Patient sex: M
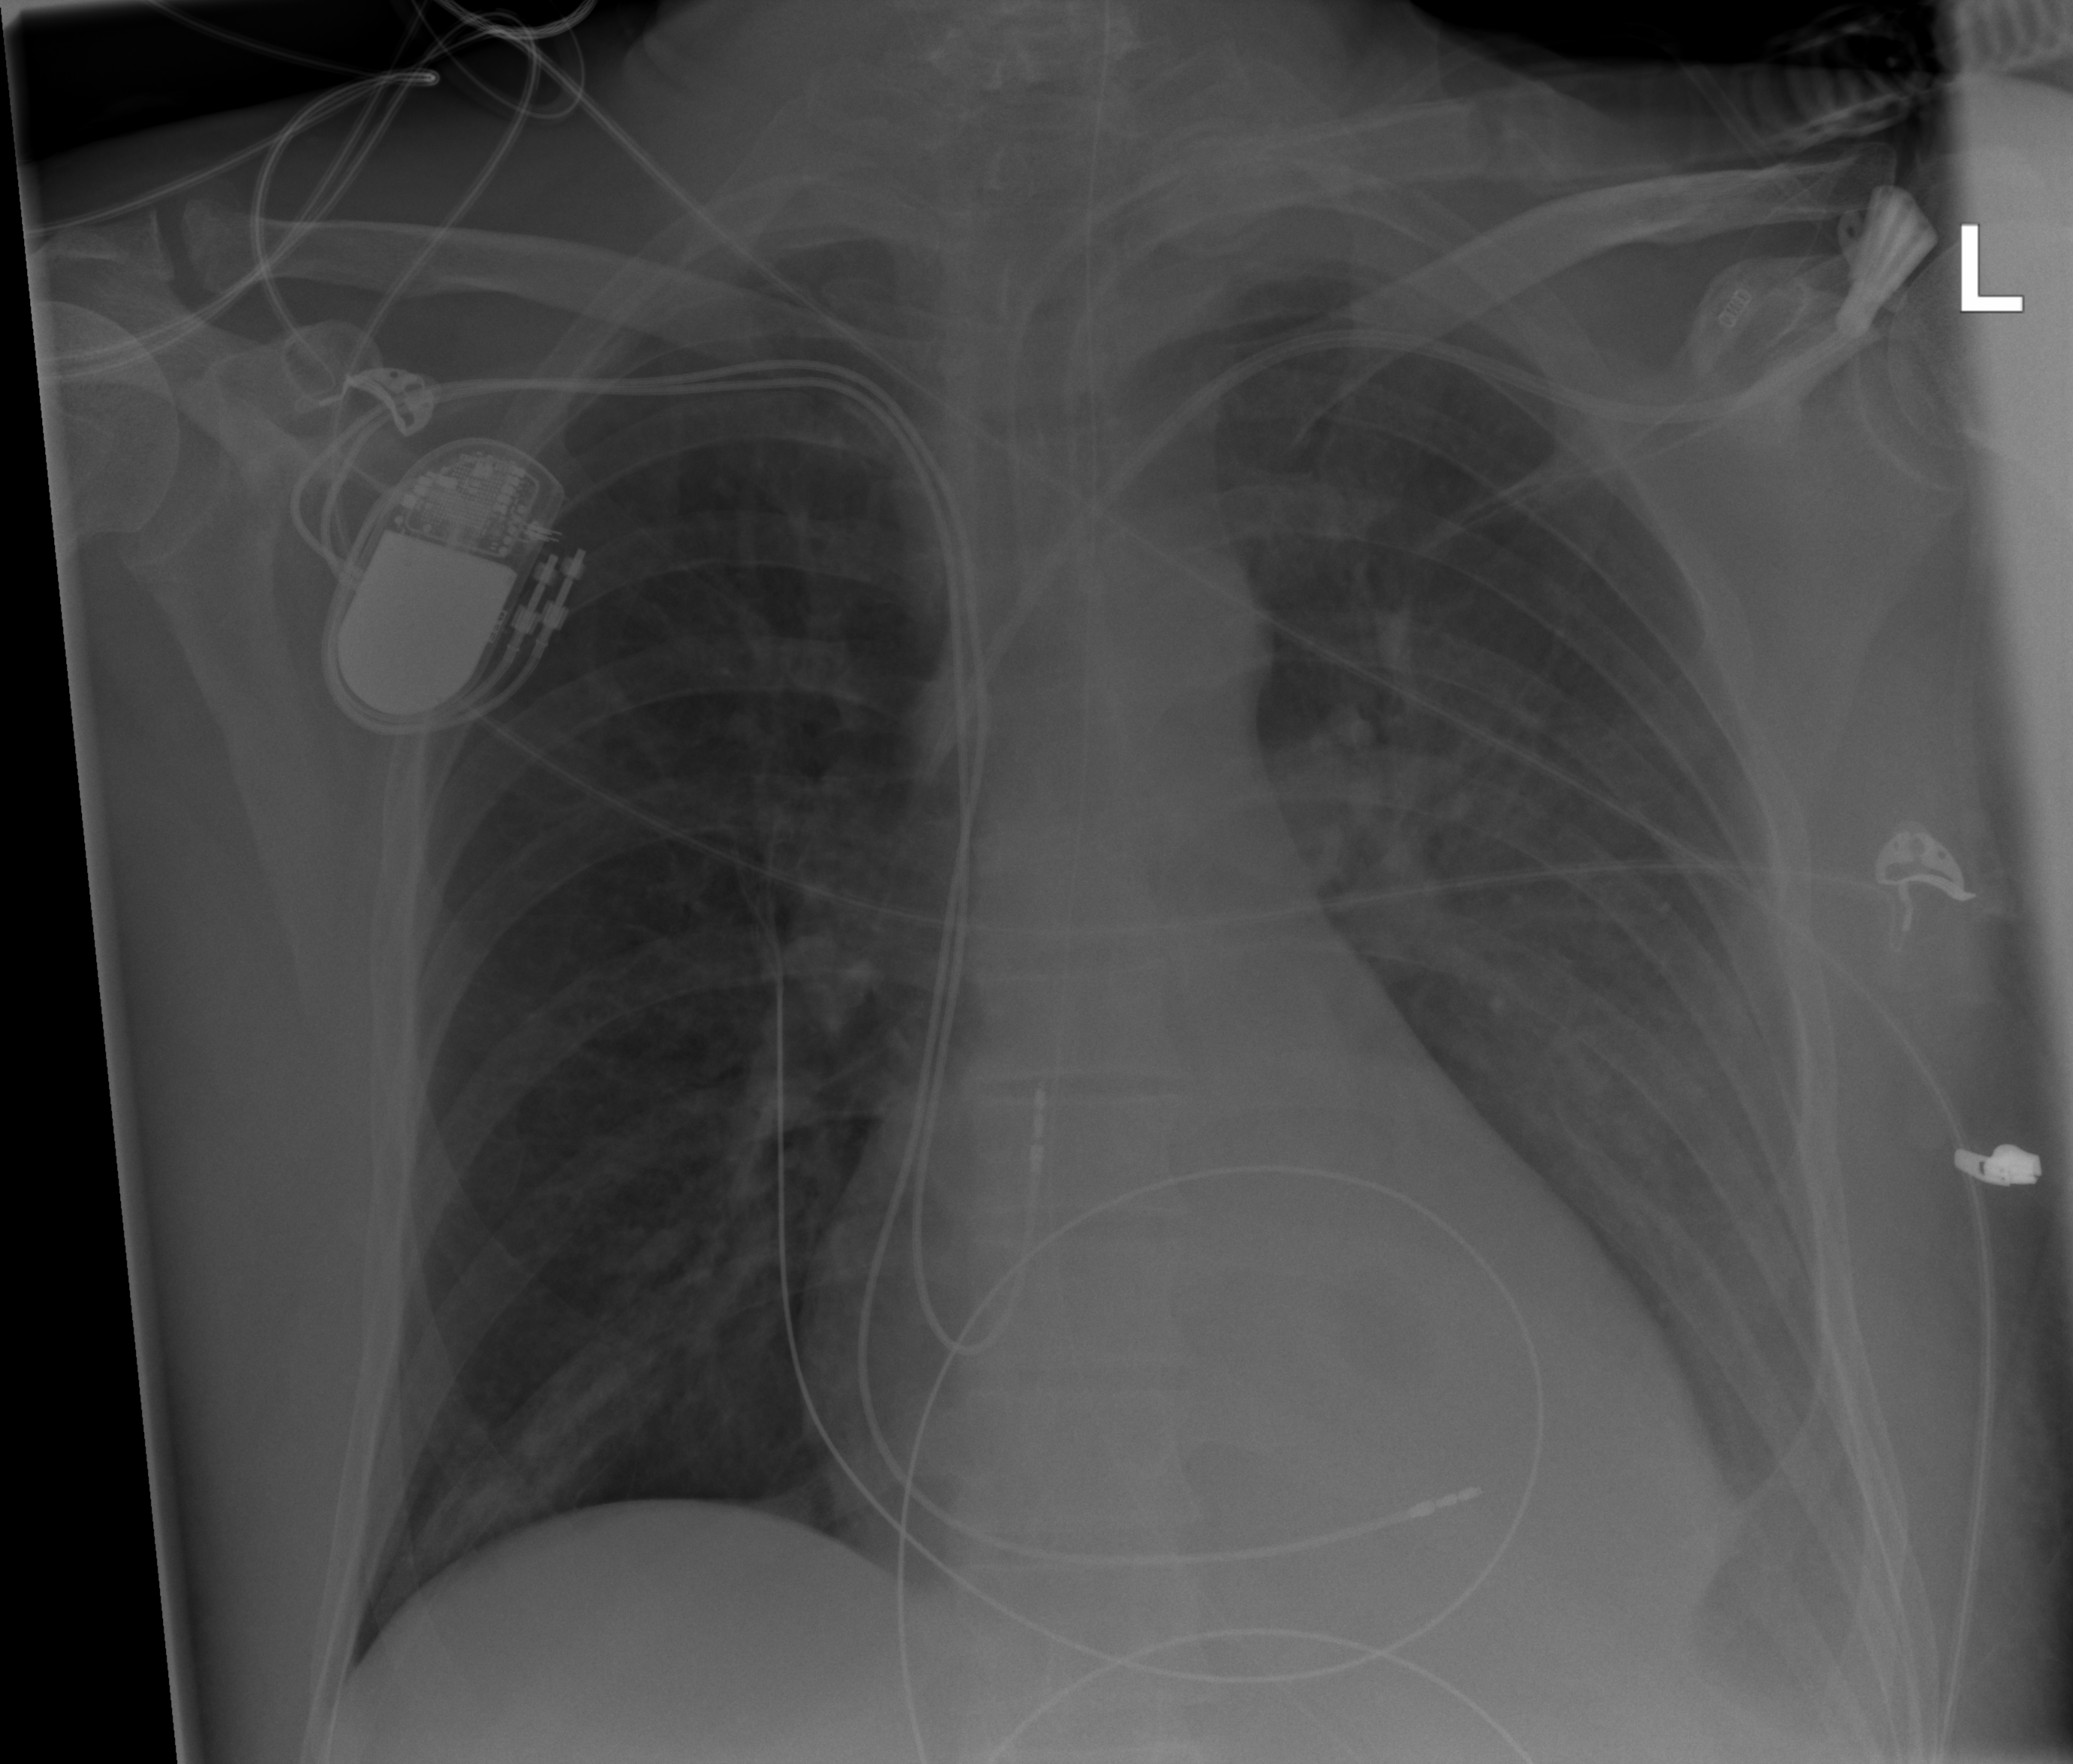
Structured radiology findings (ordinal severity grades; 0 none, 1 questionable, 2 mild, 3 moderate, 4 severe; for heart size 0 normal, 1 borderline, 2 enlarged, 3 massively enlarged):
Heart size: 2
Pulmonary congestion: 0
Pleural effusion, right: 0
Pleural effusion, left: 2
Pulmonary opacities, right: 2
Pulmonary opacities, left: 2
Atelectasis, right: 2
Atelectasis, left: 2